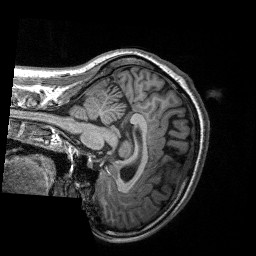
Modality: T1w
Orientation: sagittal
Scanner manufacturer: siemens
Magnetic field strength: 3 T
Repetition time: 2.3 s
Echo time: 0.00226 s